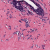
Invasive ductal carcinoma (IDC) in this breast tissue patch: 0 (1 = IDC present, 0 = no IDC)